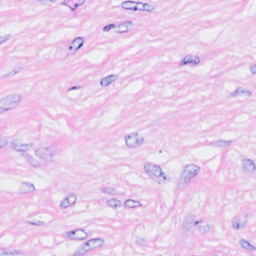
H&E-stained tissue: Breast